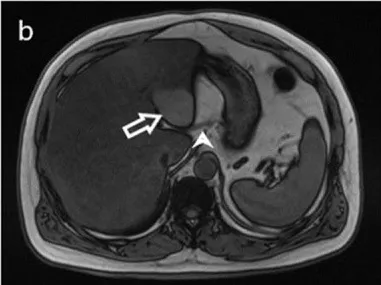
Pseudolesion in liver segments II and III associated with aberrant left gastric vein. Out-of-phase , reveal the pseudolesion (arrow) exhibiting compatibility with an area of focal fatty sparing.
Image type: radiology (mri)